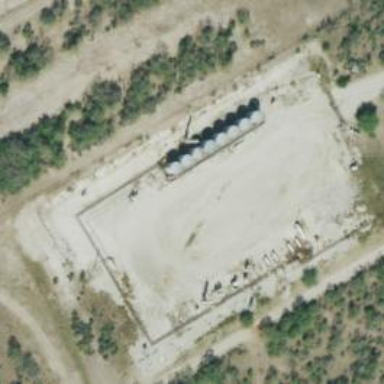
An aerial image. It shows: Storage tank with man-made structure.